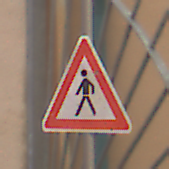
Verkehrszeichen: FussgaengerRechts
Umgebung: Outdoor, Urban
Tageszeit: Midday
Wetter: Overcast
Licht: Natural
Jahreszeit: NotSpecified
Kontrast: LowContrast